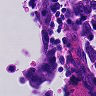
Metastatic tissue present: yes